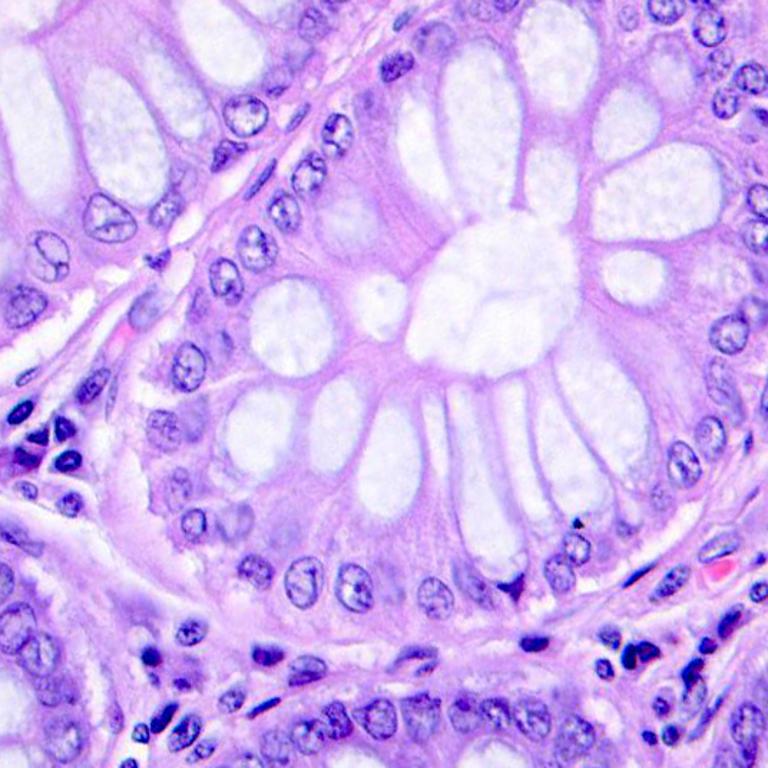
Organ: colon
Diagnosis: benign